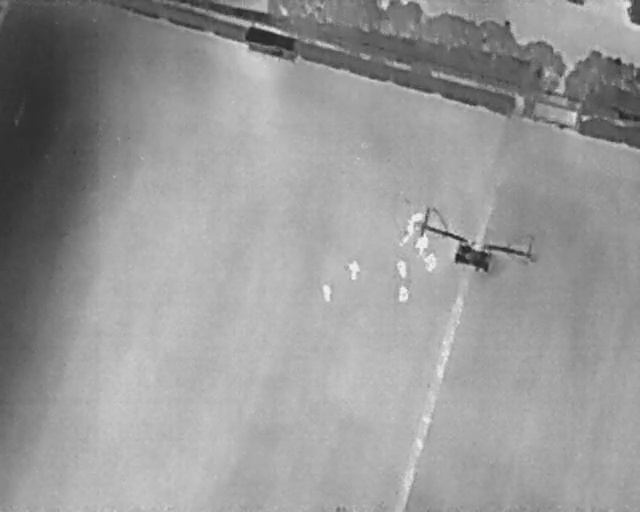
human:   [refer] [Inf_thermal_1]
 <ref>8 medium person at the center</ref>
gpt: <box>[[49, 56, 52, 58, 171], [53, 51, 56, 54, 2], [61, 56, 64, 58, 2], [61, 51, 64, 53, 172], [65, 49, 68, 52, 2], [64, 46, 67, 49, 12], [64, 40, 66, 43, 157], [62, 44, 65, 46, 2]]</box>